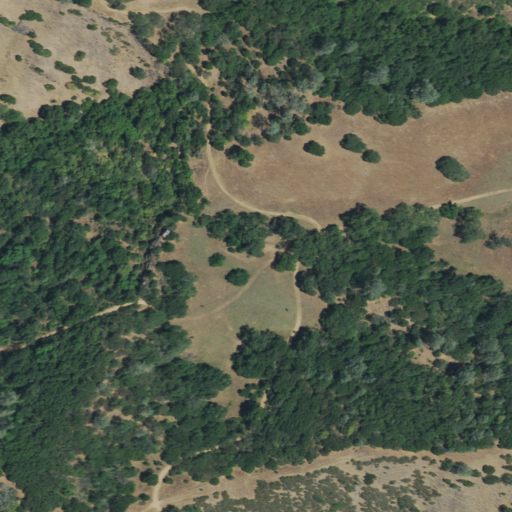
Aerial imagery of plain(s) in California named Pumpkin Flat containing grassland, shrub, evergreen forest, and mixed forest